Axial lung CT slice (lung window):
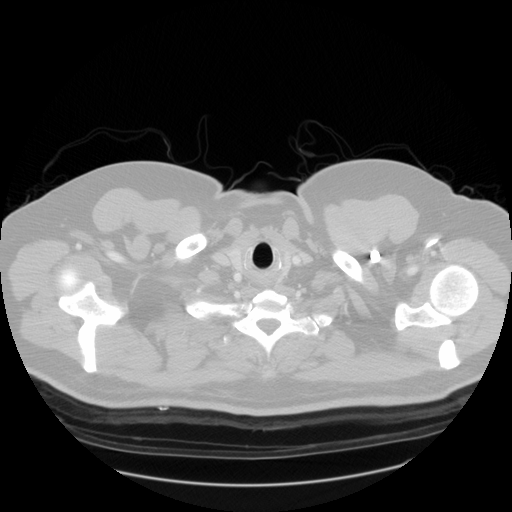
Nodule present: no